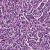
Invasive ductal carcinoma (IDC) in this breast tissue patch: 1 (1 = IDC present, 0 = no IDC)